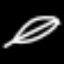
Label: leaf